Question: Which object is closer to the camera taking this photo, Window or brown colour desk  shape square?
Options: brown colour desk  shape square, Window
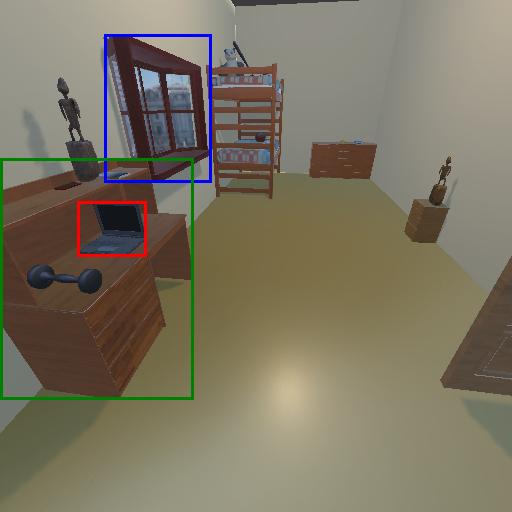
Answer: brown colour desk  shape square